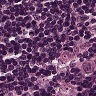
Metastatic tissue present: yes